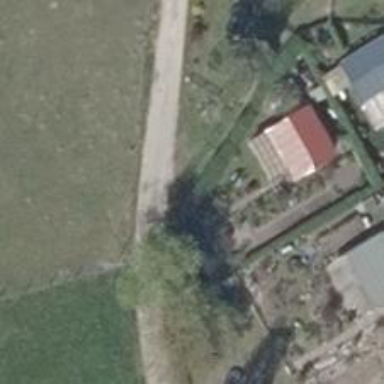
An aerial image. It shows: Alleyway serving as path.